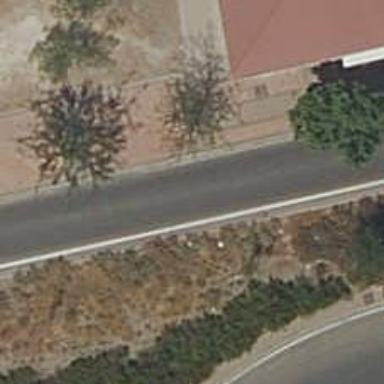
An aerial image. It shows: Pedestrian road.